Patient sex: M
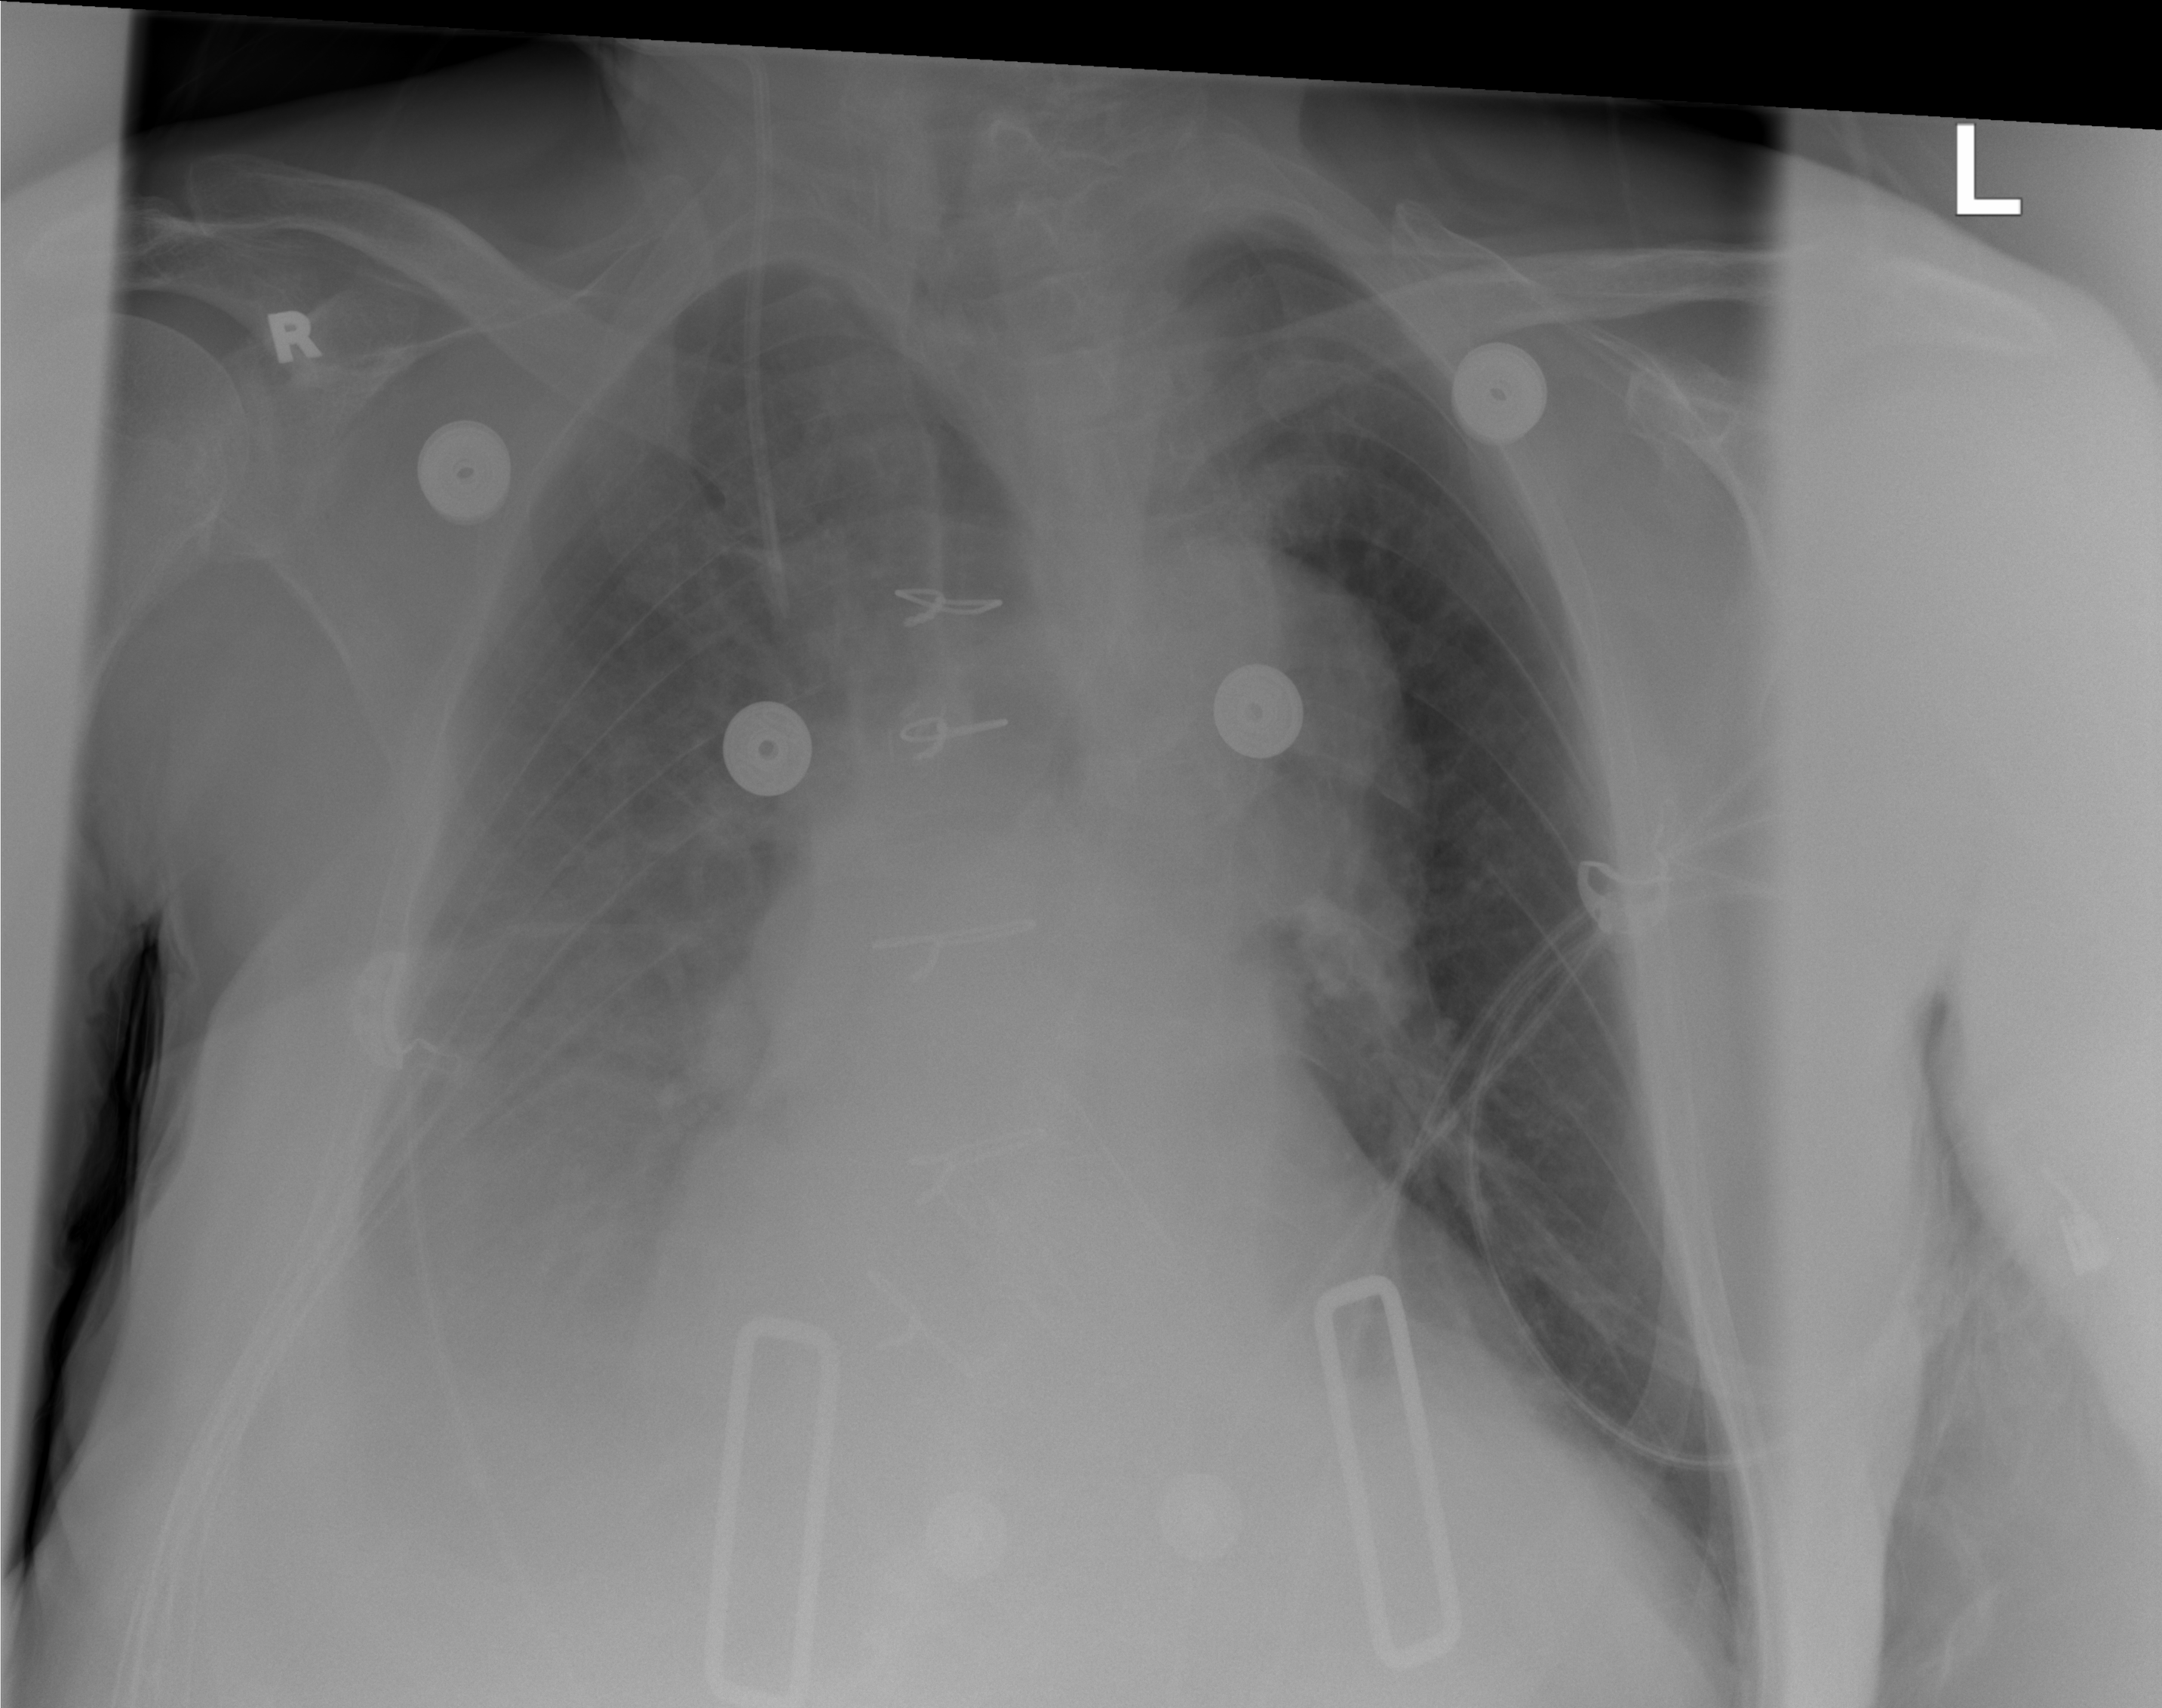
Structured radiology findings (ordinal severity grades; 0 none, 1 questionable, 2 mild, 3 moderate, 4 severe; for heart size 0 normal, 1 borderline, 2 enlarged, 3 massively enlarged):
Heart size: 2
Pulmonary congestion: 2
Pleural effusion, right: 2
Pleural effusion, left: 0
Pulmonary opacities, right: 0
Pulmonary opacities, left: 0
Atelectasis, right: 2
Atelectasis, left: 0